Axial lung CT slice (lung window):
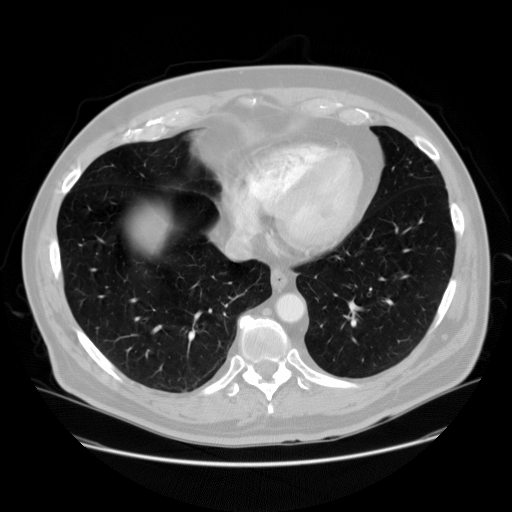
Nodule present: no